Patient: sex M, age 31
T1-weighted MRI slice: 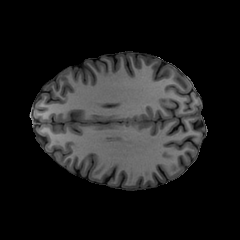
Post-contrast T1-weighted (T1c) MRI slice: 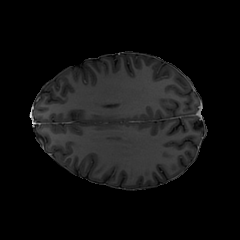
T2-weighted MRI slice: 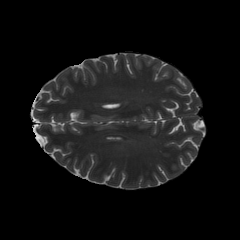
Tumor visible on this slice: no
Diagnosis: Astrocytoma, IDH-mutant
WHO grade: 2